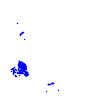
Particle: pion